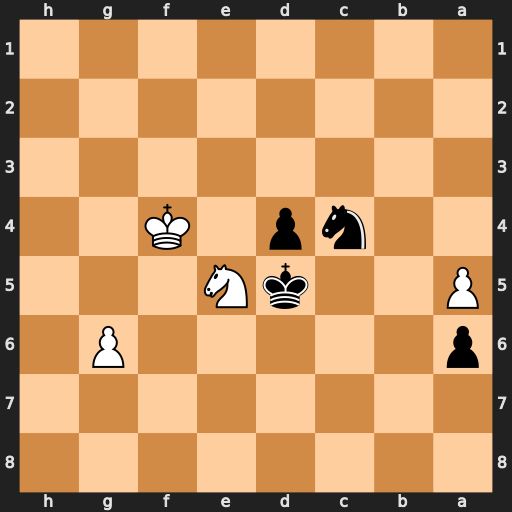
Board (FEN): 8/8/p5P1/P2kN3/2np1K2/8/8/8
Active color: b
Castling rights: -
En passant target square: -
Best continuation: Nxe5 g7 Ng6+ Kf3 Ne7